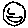
Label: smiley face